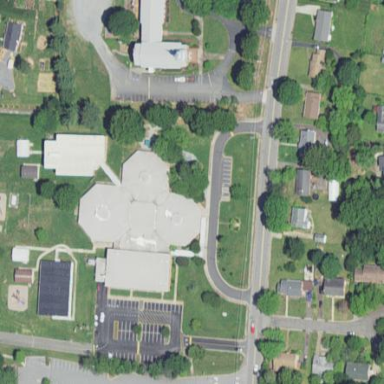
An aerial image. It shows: School building.